Question: According to this page: <URL> you can connect existing BI tools to Spark SQL via ODBC or JDBC:

I don't mean Shark as this is basically <URL>:
> It is for this reason that we are ending development in Shark as a separate project and moving all our development resources to Spark SQL, a new component in Spark.
How would a BI tool (like Tableau) connect to shark sql via ODBC?
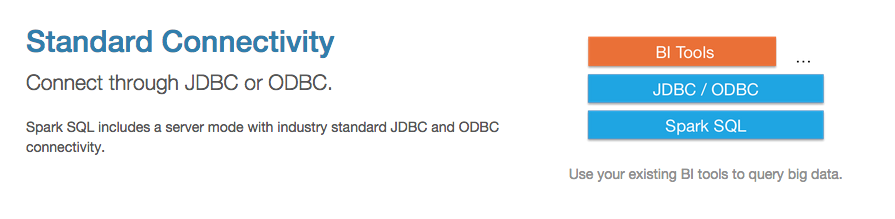
Answer: Simba provides the ODBC driver that Databricks uses, however that is only for the Databricks distribution. We are launching the public version for use with Apache tomorrow (Wed, Dec 3rd) at <URL>. You'll be able to download and trial the driver for use with Tableau then.